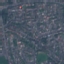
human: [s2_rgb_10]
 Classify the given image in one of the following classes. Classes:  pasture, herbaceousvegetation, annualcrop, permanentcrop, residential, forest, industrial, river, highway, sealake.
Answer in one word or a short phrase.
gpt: Residential